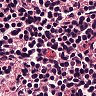
Metastatic tissue present: no